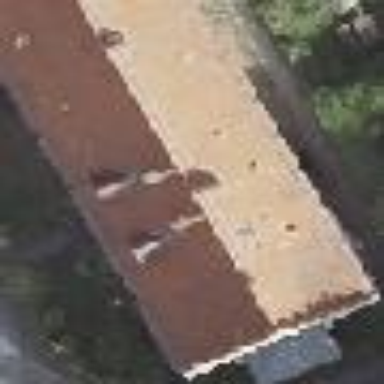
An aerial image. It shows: Gabled building with roof made of roof tiles.